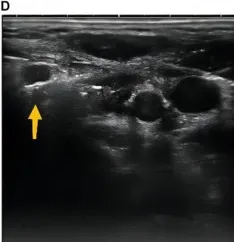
Antenna was located in the parathyroid adenoma (D).
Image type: radiology (ultrasound)